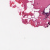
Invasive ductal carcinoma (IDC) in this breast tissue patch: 0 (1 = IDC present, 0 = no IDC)